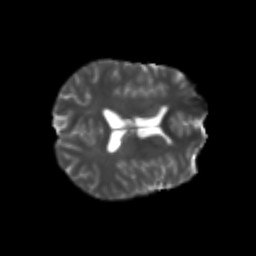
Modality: T2w
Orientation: axial
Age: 21
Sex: male
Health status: healthy
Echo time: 0.074 s